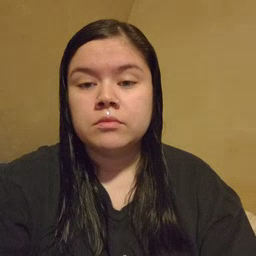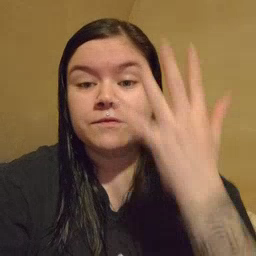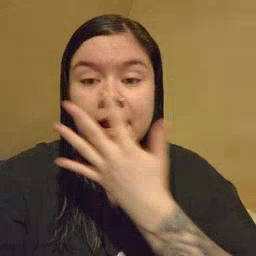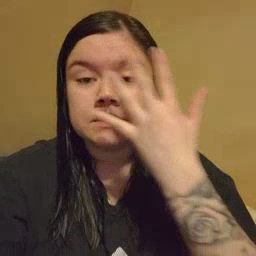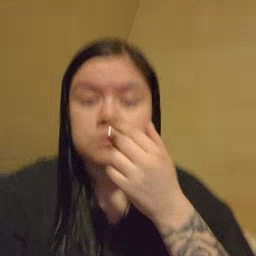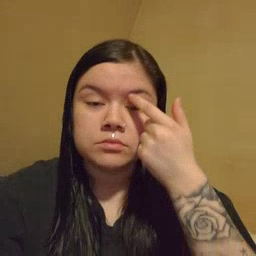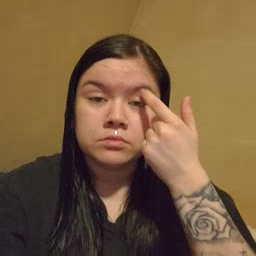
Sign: face